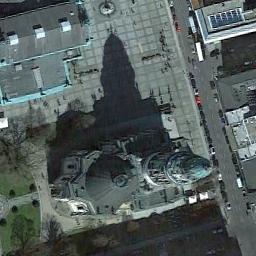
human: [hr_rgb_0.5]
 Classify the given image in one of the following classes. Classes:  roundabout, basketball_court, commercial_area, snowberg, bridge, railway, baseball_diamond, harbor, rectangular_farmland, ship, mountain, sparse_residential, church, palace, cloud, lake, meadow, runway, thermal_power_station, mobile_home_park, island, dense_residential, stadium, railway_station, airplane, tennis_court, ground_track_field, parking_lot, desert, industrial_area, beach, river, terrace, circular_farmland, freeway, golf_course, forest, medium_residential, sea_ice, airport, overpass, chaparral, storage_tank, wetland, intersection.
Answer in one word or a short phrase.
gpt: church